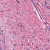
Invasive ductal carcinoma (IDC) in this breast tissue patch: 0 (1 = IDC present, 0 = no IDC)